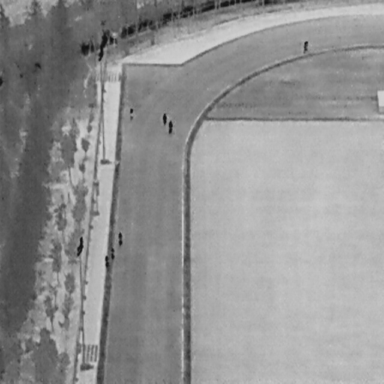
There are seven People in the infrared image.